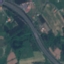
Land use / land cover: Highway